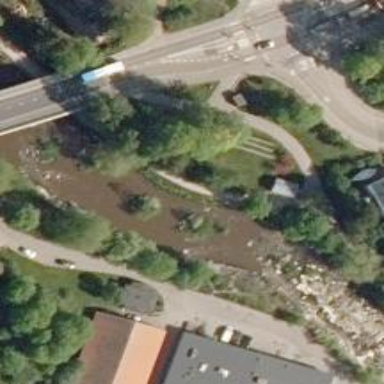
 it serves as portage way for whitewater activities."